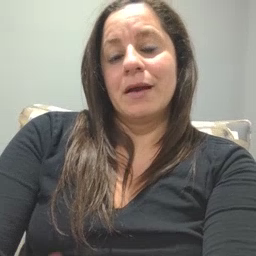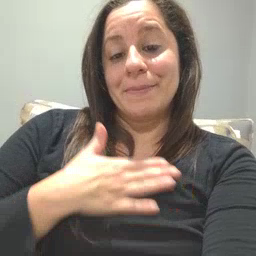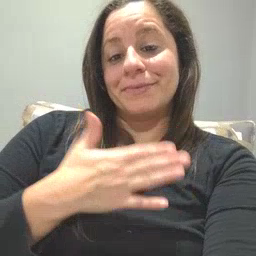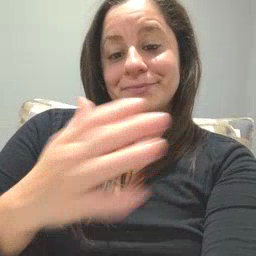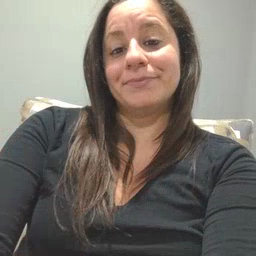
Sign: happy